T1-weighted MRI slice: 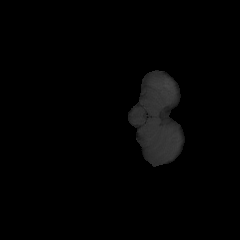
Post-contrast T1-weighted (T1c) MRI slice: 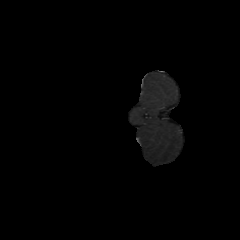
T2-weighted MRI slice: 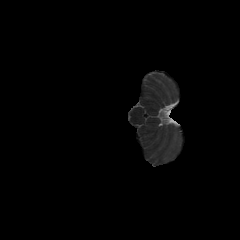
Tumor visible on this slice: no